Question: I have a Datagrid very similar to one provided in the SDK:

As you can see there are 2 checkbox columns, what I would like to do is bind a two-state field to these checkboxes (which are read-only, so checked if true). Can anyone explain how to do this?
Or suggest a better approach to what I am trying to achieve?
Thanks,
Jack
EDIT; Failing this, just displaying the values (True/False) in the checkbox columns instead would suffice if thats possible? There appears to be issues using a DataGrid and Multibinding..
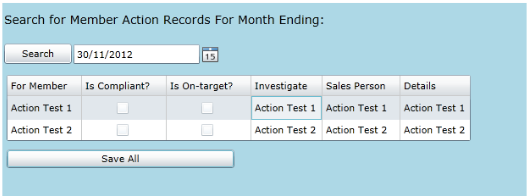
Answer: I got it, its quite simple really, all you need to do is set the IsThreeState property of the datagridcheckbox column to true like so:
'''
<sdk:DataGridCheckBoxColumn x:Name="MyCheckBoxColumn" IsThreeState="True" Header="Is On-Target?" Width="200" Binding="{Binding Path=my_IsOnTarget}" IsReadOnly="True" />
'''
The reason for this is because a '2-state' entity in CRM actually has three states (a nullable bool) which are true, false and null.